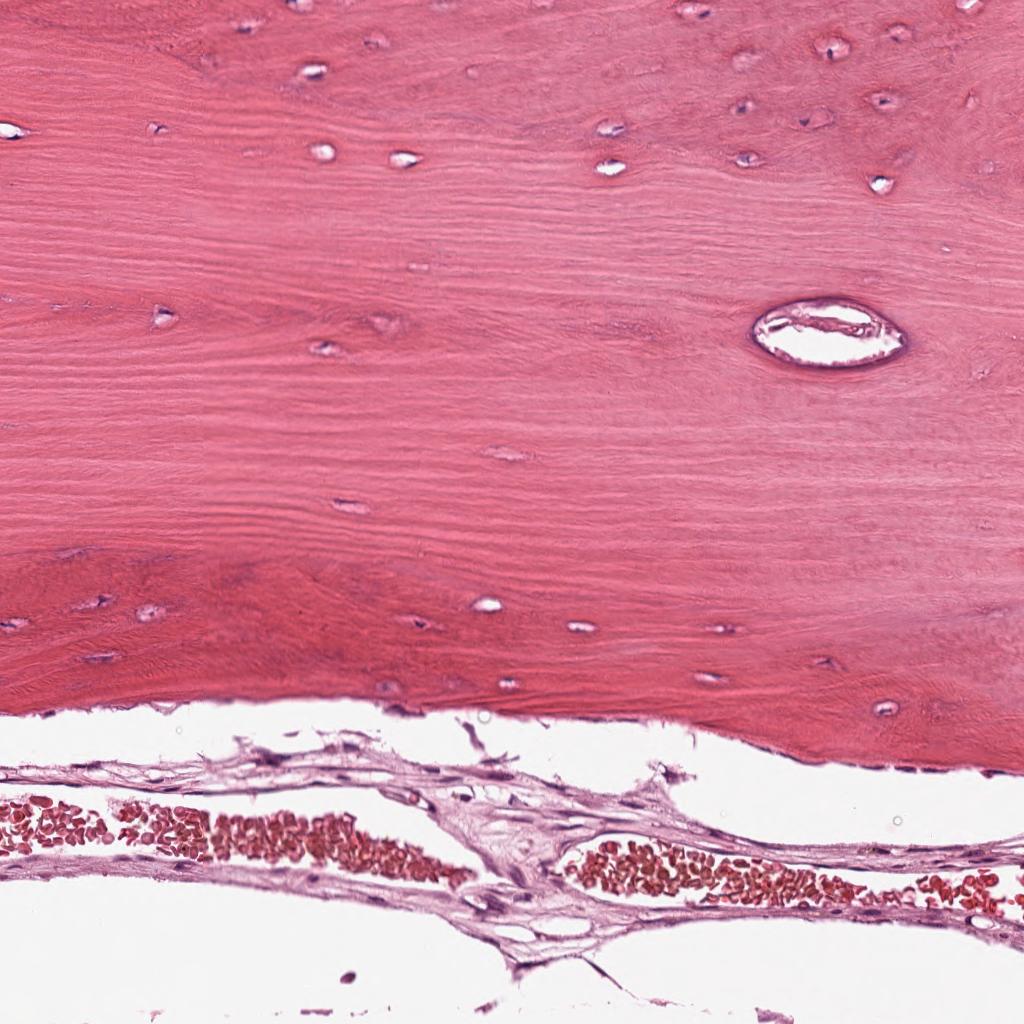
Label: Non-Tumor